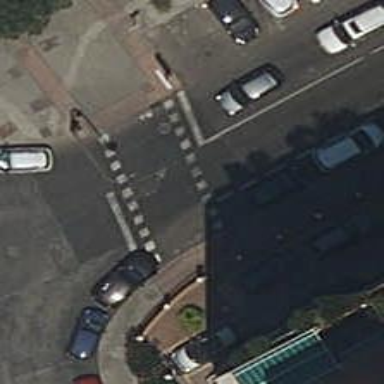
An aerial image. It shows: Road crossing with traffic signals.